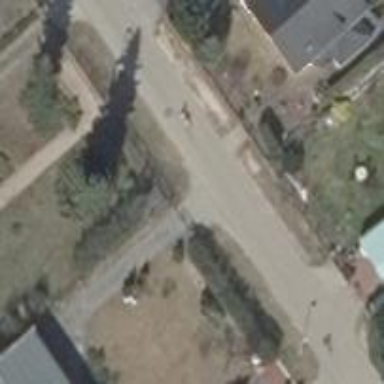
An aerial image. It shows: Footway along the road.